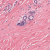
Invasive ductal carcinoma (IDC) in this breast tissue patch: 0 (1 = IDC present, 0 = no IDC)